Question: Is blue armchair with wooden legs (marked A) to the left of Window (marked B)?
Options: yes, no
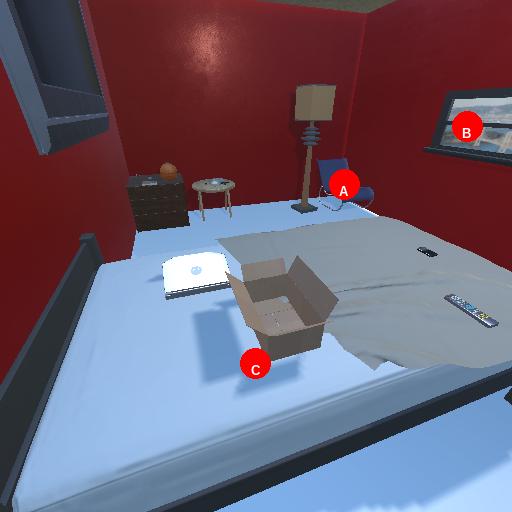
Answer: yes